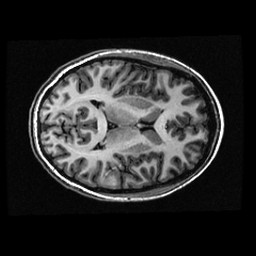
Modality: T1w
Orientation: axial
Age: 23
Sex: female
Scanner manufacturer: ge
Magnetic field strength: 3 T
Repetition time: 0.01144 s
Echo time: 0.005012 s